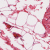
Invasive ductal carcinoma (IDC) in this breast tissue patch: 0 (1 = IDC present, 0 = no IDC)